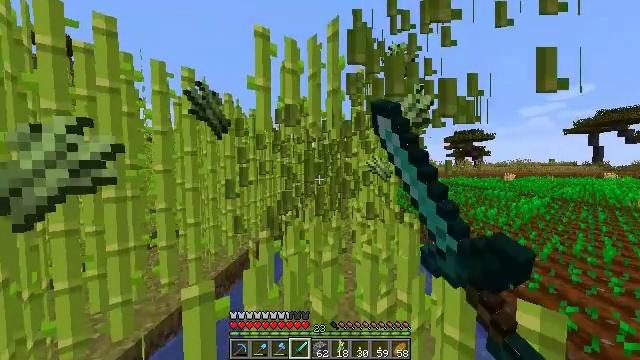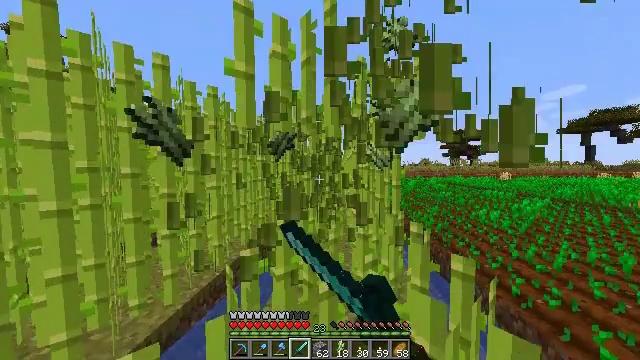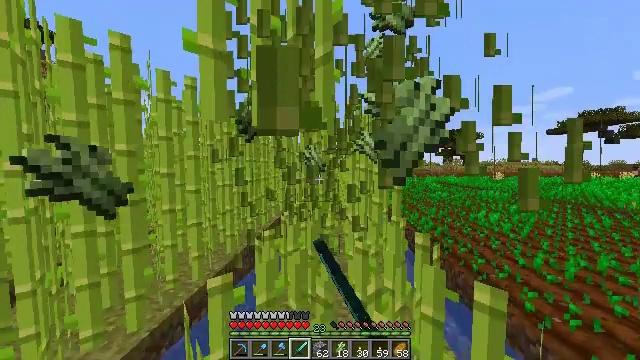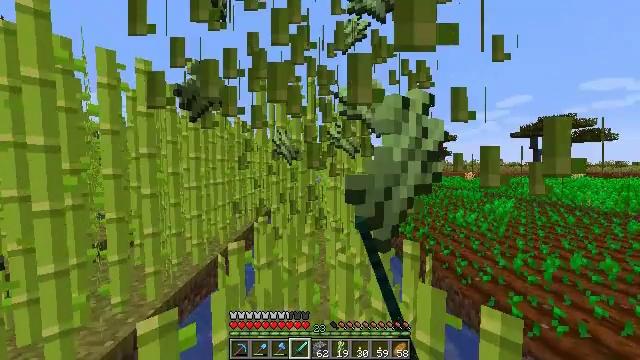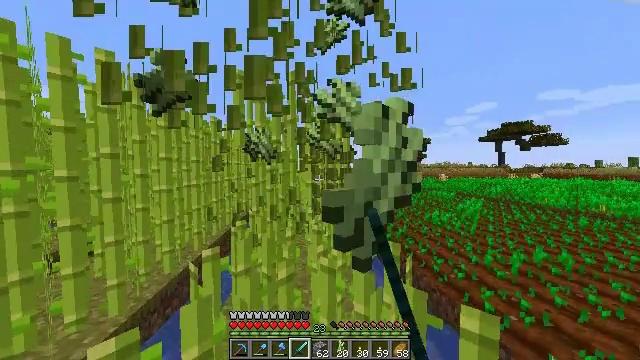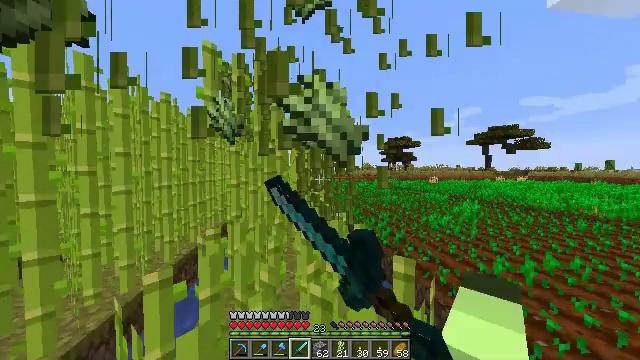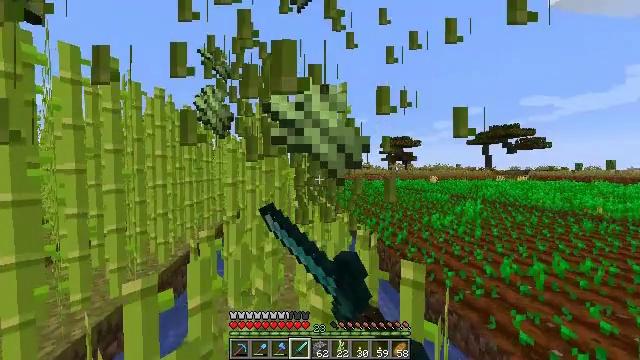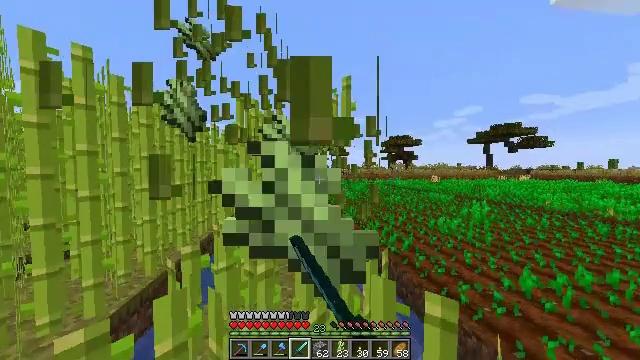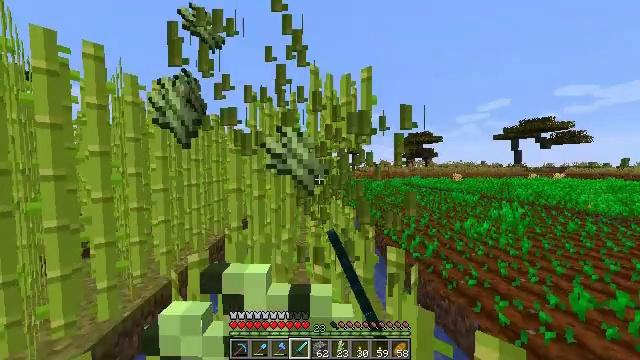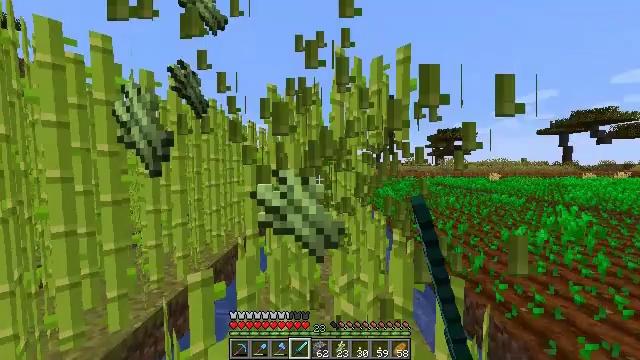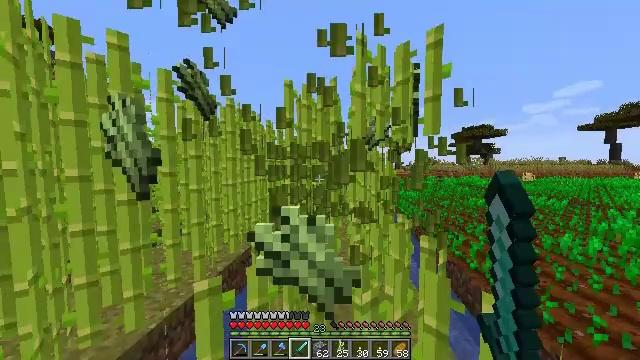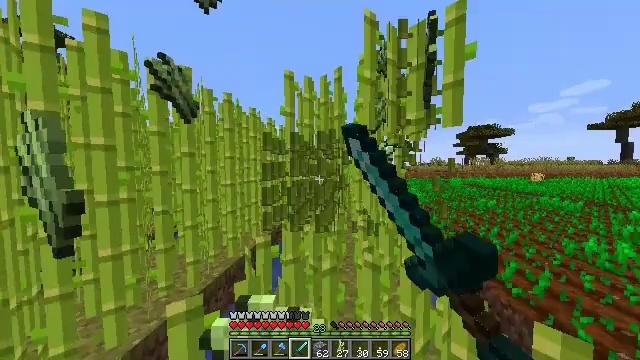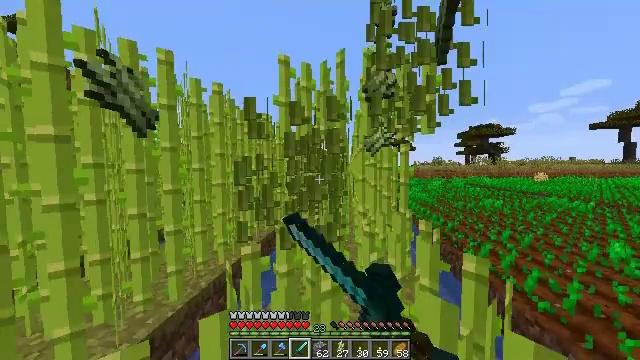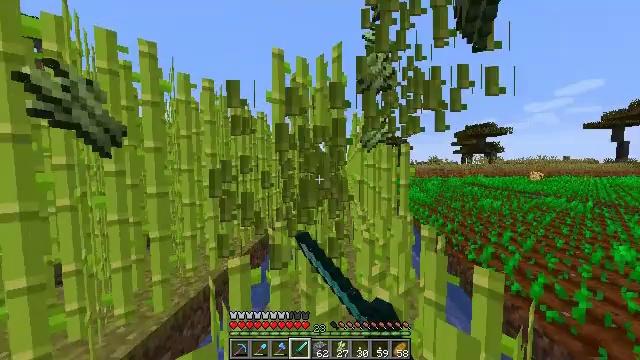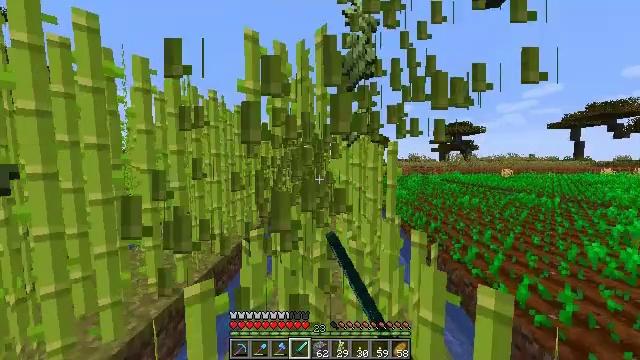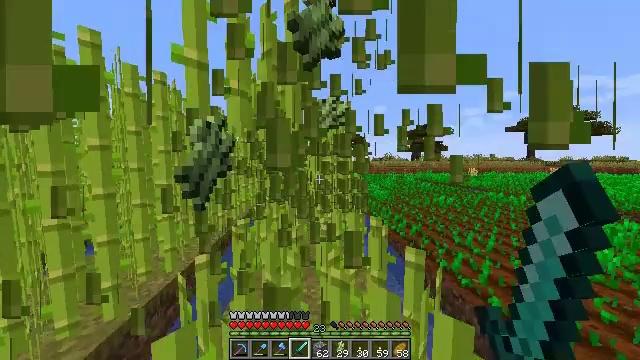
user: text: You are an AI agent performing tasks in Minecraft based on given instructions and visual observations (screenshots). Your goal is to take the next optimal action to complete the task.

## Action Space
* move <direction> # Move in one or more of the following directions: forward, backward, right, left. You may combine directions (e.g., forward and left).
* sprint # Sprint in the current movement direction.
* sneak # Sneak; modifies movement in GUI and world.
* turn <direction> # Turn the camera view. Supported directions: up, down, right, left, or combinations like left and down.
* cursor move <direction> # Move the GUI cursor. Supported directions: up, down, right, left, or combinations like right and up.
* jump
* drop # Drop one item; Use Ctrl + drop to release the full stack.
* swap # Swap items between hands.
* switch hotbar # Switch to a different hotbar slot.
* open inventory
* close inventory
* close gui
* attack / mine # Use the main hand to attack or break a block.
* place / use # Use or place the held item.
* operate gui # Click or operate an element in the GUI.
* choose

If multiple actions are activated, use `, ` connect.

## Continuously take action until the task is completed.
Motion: motion action
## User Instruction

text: Cut down the sugar cane stalks.
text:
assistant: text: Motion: move forward, sprint, turn right, attack / mine
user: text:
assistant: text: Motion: move forward, sprint, turn right, attack / mine
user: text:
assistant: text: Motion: move forward, sprint, turn right, attack / mine
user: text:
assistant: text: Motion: move forward, sprint, turn right, attack / mine
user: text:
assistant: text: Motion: move forward, sprint, turn right, attack / mine
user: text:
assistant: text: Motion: move forward, sprint, attack / mine
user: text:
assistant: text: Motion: move forward, sprint, attack / mine
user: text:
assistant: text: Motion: move forward, sprint, turn left, attack / mine
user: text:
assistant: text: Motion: move forward, sprint, turn left, attack / mine
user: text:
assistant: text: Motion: move forward, sprint, turn left, attack / mine
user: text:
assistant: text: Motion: move forward, sprint, attack / mine
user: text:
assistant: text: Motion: move forward, sprint, attack / mine
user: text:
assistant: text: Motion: move forward, sprint, attack / mine
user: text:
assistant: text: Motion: move forward, sprint, turn right, attack / mine
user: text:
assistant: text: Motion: move forward, sprint, turn right, attack / mine
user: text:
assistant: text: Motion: move forward, sprint, turn right, attack / mine
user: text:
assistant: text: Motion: move forward, sprint, attack / mine
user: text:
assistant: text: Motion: move forward, sprint, attack / mine
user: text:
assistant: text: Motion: move forward, sprint, turn left, attack / mine
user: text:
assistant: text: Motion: move forward, sprint, turn left, attack / mine
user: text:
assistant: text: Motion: move forward, sprint, turn left, attack / mine
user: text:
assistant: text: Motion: move forward, sprint, turn left, attack / mine
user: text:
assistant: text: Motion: move forward, sprint, attack / mine
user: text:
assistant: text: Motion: move forward, sprint, turn right, attack / mine
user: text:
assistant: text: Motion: move forward, sprint, turn right, attack / mine
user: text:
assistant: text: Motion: move forward, sprint, turn right, attack / mine
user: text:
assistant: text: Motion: move forward, sprint, turn right, attack / mine
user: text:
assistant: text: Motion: move forward, sprint, turn right, attack / mine
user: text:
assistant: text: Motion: move forward, sprint, turn right, attack / mine
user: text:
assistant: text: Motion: move forward, sprint, attack / mine